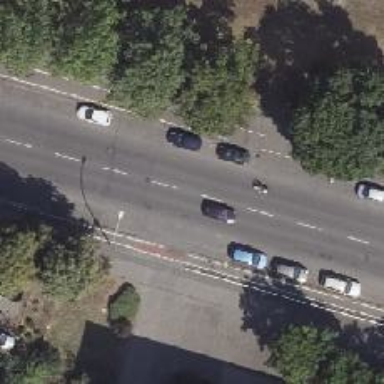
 with separate sidewalk and cycle track."